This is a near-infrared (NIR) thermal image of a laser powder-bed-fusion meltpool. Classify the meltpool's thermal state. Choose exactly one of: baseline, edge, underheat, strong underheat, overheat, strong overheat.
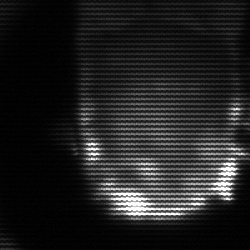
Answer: baseline